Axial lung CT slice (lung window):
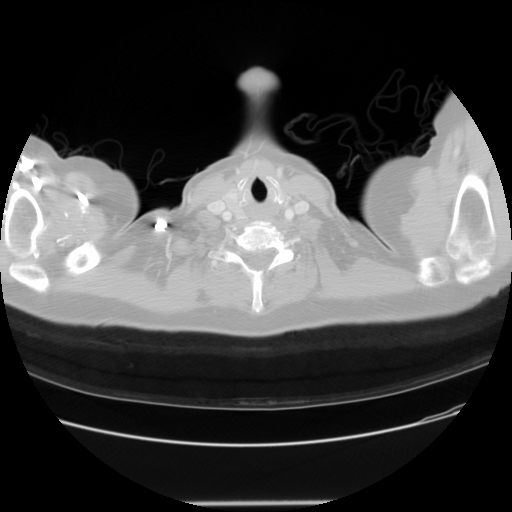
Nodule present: no